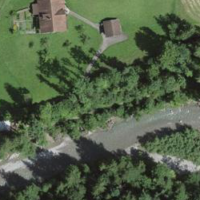
EUNIS habitat code: 43
Species observed at this site:
Corylus avellana
Urtica dioica